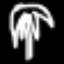
Label: palm tree